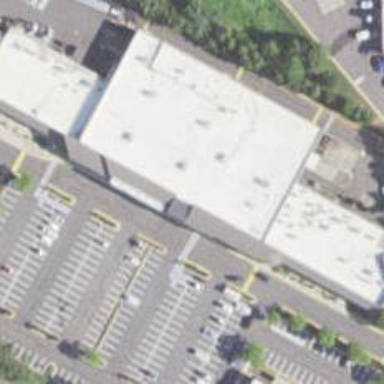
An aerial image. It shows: Supermarket.